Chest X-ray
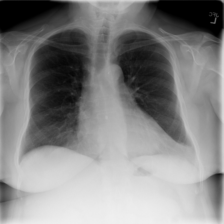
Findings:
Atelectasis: negative
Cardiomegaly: negative
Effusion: negative
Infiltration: negative
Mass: negative
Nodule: negative
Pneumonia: negative
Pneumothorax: negative
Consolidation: negative
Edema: negative
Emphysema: negative
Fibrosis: negative
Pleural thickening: negative
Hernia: negative